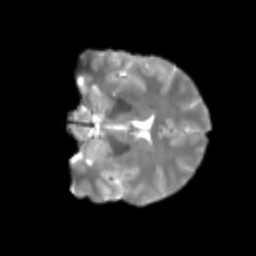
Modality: T2w
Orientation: coronal
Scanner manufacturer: siemens
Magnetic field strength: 3 T
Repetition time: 4 s
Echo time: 0.0594 s